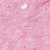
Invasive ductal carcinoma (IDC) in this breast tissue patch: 0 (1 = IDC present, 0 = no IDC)